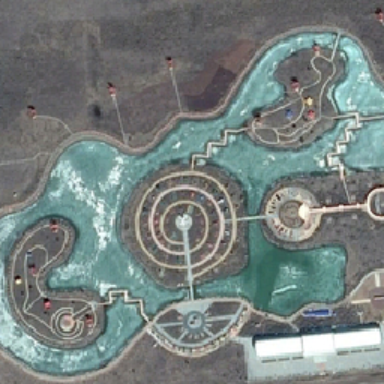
It 's a small park with big pond .